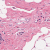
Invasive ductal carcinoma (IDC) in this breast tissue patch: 0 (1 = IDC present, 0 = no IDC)